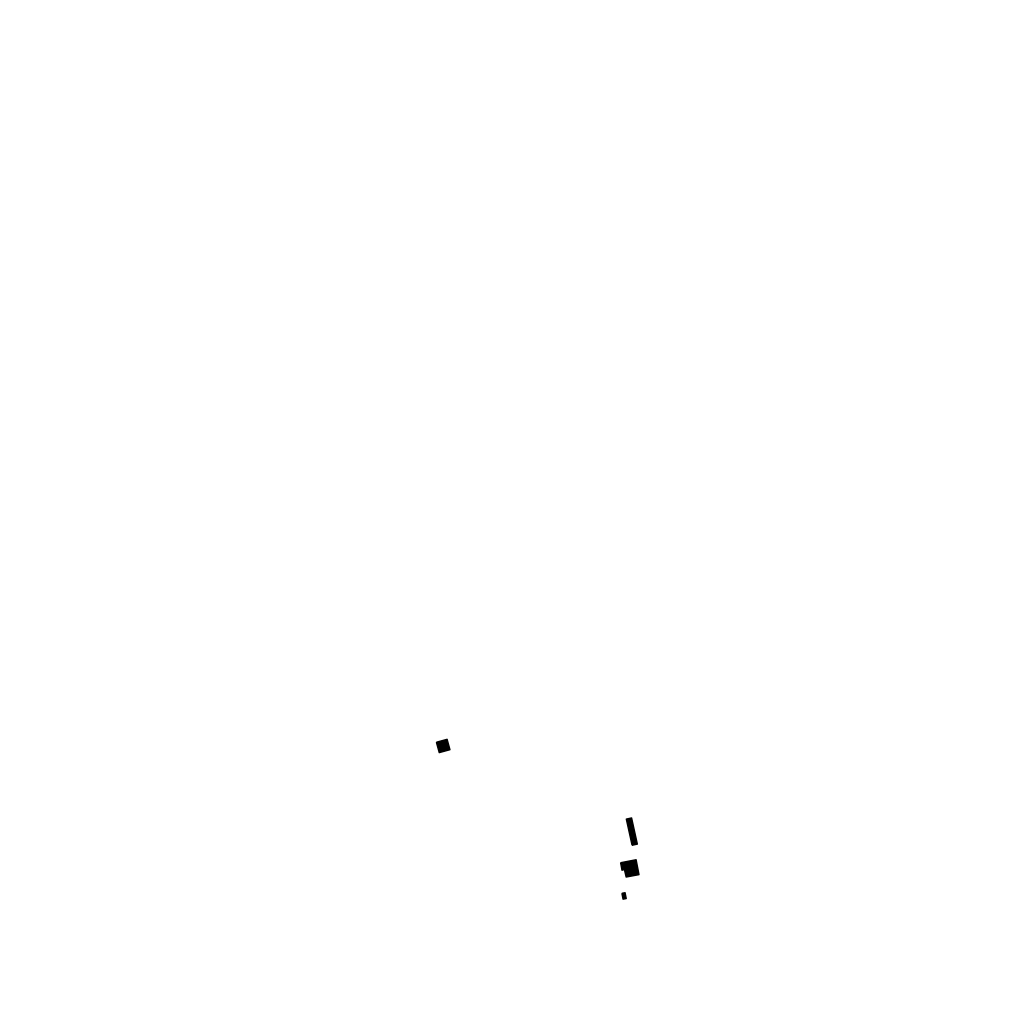
Tags: overhead vector_map, business, industrial, recreation, residential, special, individual_rise, density_1, Building, 1.0 km²